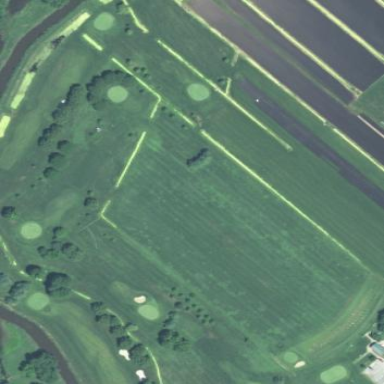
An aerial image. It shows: Golf course surrounded by greenery.